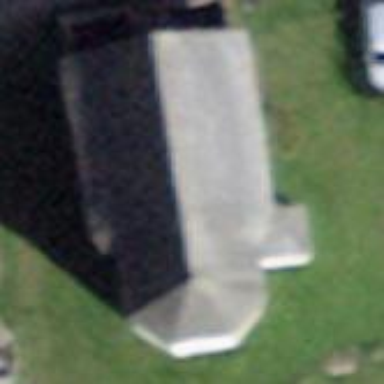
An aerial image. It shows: Chapel that serves as place of worship.